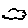
Label: cloud